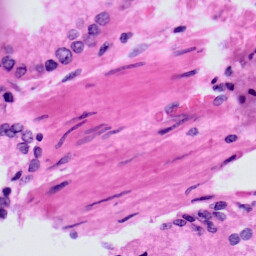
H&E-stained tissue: Prostate